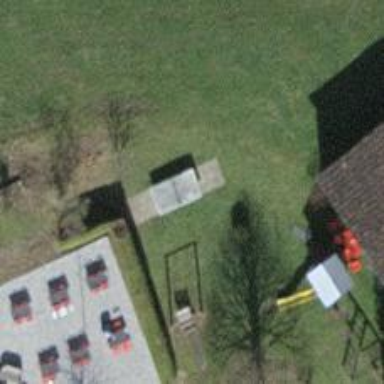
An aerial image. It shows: Pitch for leisure activities.